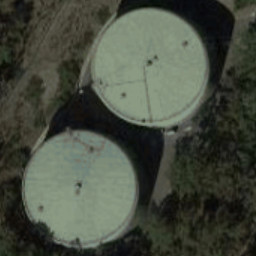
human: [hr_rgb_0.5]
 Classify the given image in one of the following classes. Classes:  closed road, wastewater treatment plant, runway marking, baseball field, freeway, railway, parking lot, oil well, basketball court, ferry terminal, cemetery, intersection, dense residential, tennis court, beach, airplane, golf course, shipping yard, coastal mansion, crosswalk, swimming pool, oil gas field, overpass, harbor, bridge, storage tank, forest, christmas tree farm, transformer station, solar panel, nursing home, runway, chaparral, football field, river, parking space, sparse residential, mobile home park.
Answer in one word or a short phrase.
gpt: storage tank